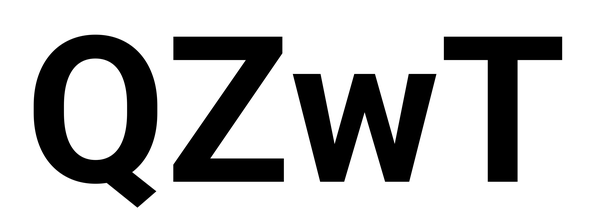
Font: Roboto_Bold